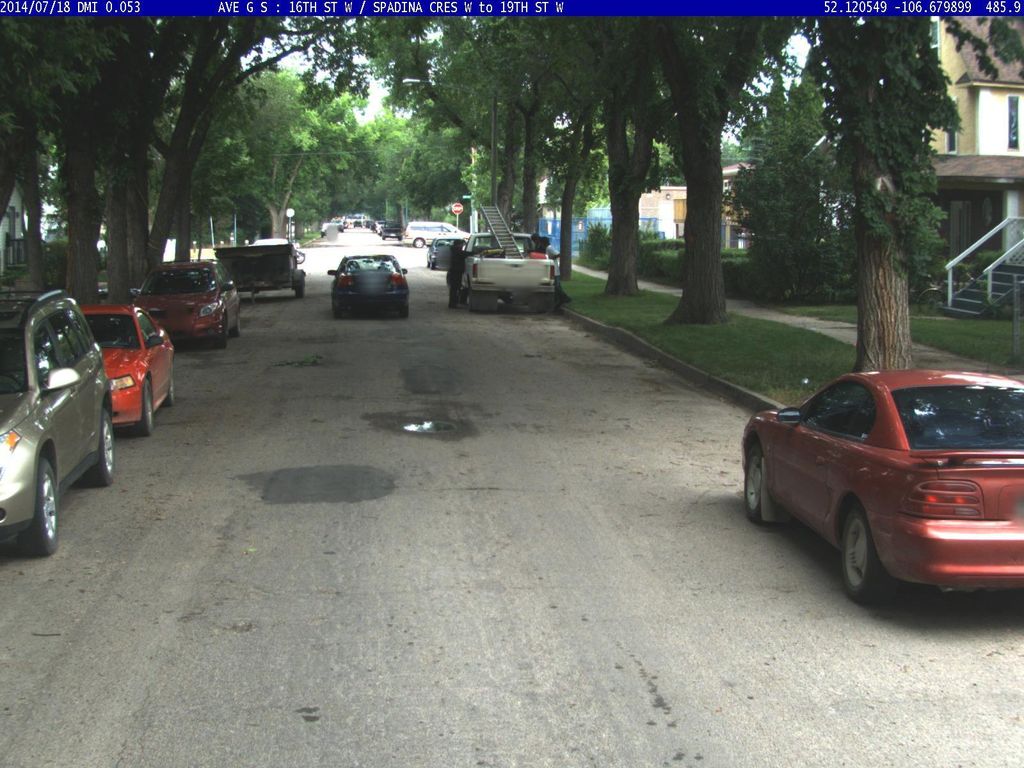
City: saskatoon